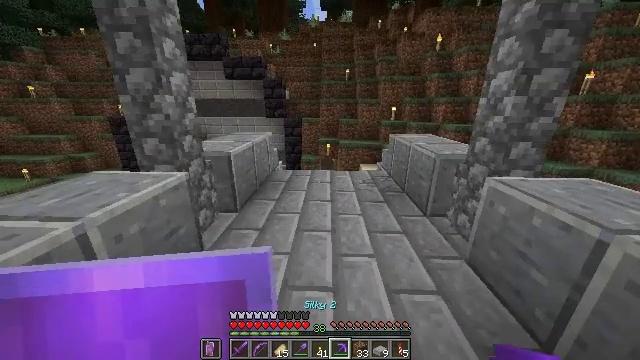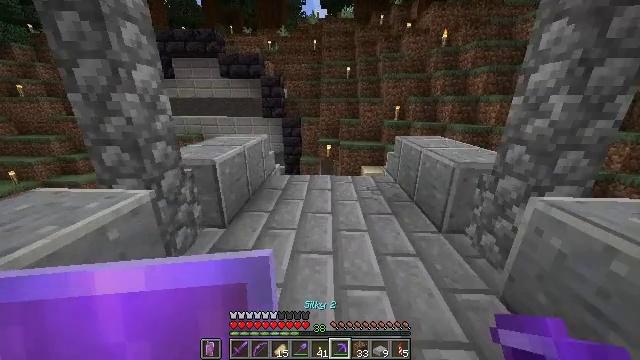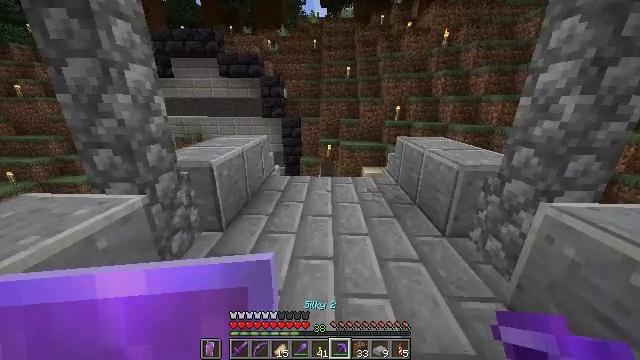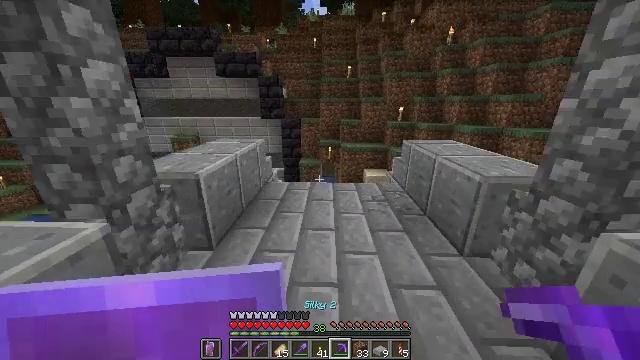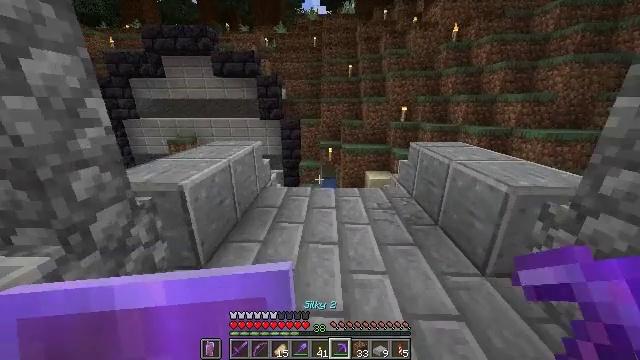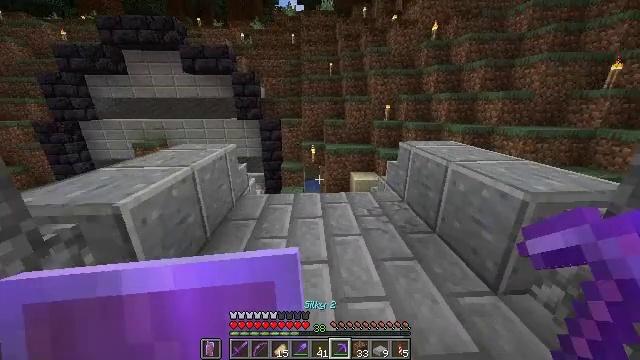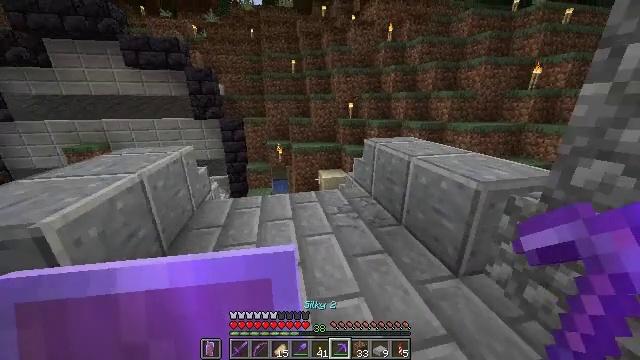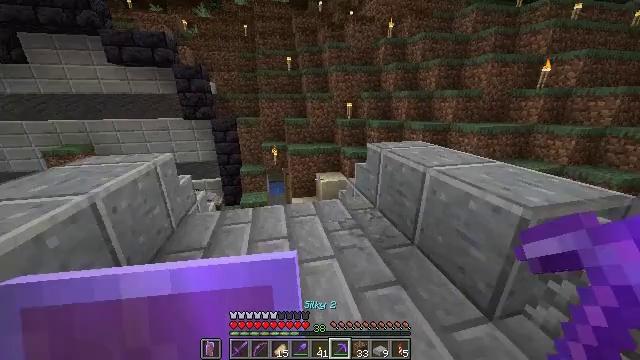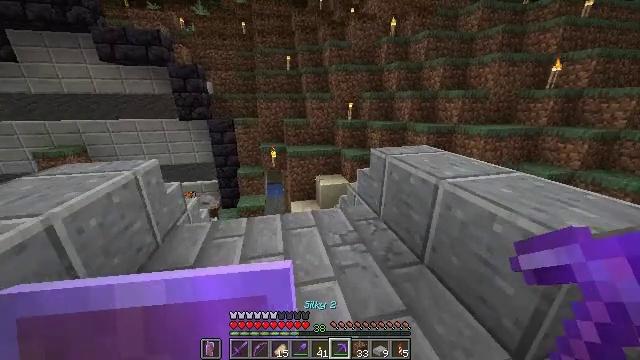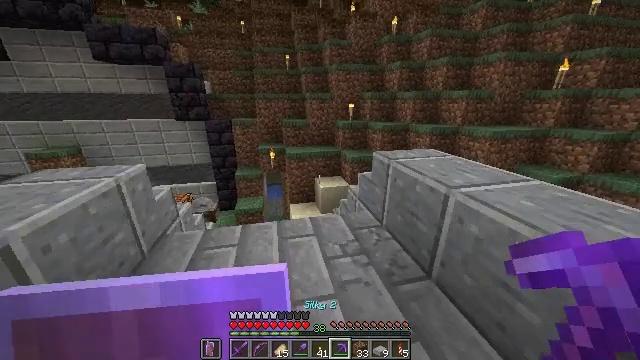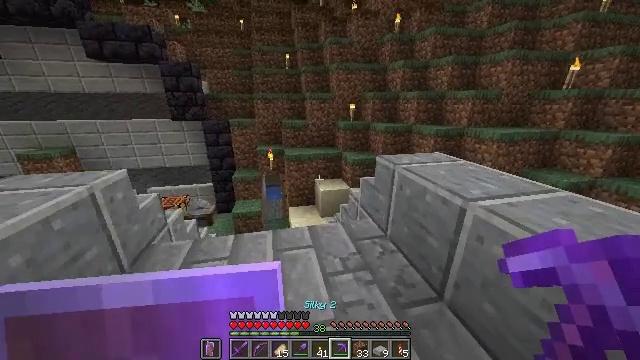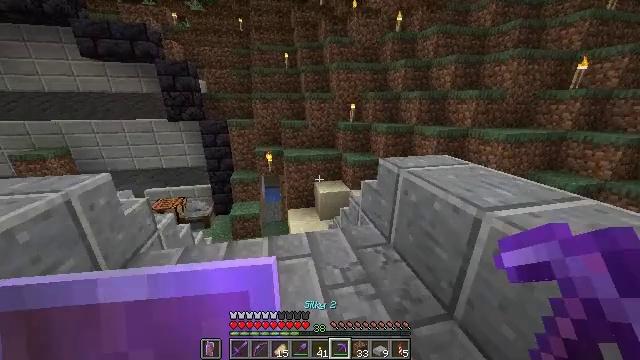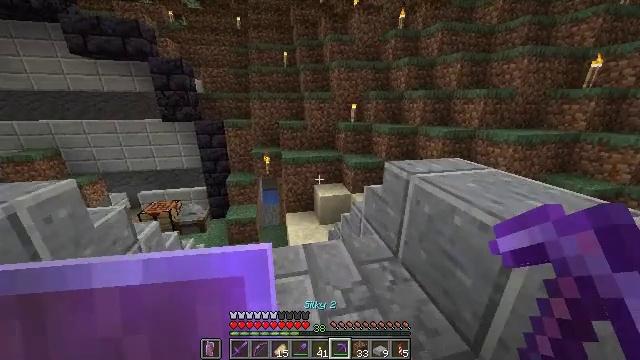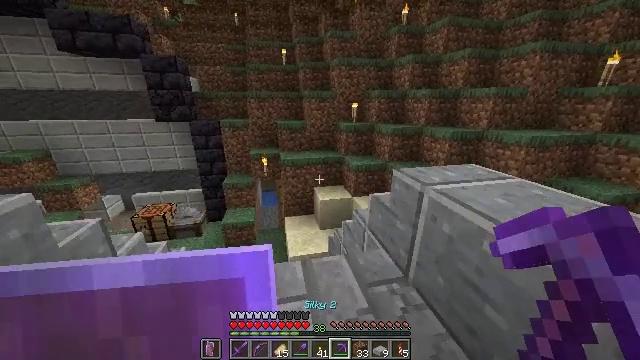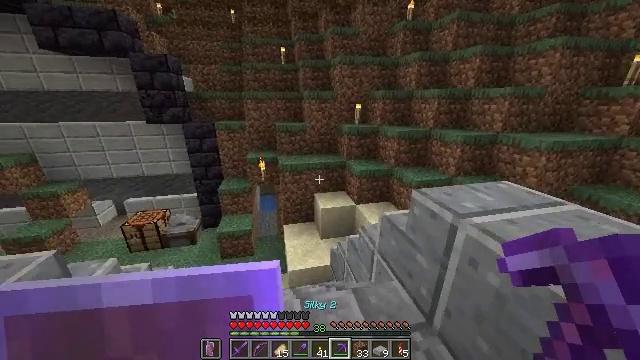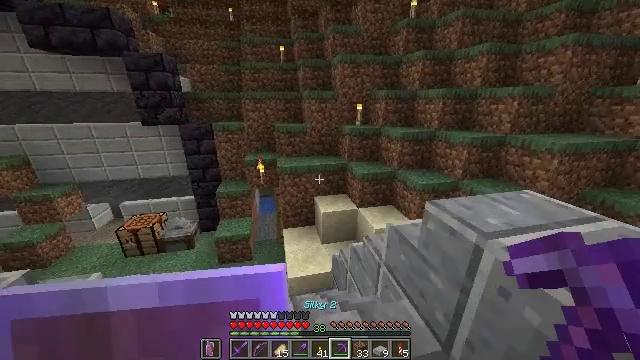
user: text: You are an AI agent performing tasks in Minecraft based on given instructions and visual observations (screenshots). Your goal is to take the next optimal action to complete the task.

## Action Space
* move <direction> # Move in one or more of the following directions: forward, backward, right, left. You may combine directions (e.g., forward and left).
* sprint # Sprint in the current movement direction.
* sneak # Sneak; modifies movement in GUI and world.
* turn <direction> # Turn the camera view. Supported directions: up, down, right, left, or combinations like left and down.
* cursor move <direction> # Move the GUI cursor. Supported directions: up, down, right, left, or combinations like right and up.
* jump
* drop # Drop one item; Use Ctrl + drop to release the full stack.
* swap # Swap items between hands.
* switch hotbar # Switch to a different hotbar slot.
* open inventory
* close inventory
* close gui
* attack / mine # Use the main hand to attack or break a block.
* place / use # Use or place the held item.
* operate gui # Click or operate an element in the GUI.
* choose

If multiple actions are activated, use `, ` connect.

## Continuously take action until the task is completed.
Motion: motion action
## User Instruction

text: Dig into the ground to collect podzol.
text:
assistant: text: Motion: move forward, sprint
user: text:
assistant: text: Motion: move forward, sprint
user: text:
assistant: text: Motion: move forward, sprint
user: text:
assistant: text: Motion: move forward, sprint
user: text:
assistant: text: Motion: move forward, sprint, turn right
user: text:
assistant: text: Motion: move forward, sprint, turn right
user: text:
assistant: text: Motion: move forward, sprint
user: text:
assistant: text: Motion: move forward, sprint
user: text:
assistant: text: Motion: move forward, sprint
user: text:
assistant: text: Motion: move forward, sprint
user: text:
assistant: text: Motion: move forward, sprint
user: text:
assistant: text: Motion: move forward, sprint
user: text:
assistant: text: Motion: move forward, sprint
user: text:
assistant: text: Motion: move forward, sprint
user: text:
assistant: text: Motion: move forward, sprint
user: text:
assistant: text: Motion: move forward, sprint
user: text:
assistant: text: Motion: move forward, sprint
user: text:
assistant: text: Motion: move forward, sprint
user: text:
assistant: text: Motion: move forward, sprint
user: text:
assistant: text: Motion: move forward, sprint
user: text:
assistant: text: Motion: move forward, sprint
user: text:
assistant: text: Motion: move forward, sprint, jump
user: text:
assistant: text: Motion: move forward, sprint, jump
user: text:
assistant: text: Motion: move forward, sprint, jump
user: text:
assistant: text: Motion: move forward, sprint, jump
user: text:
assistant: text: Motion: move forward, sprint, jump
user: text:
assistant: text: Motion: move forward, sprint, jump
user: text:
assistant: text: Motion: move forward, sprint, jump
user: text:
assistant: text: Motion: move forward, sprint, jump
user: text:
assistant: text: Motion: move forward, sprint, turn left, jump